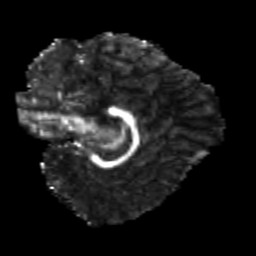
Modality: FA
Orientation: sagittal
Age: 19
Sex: female
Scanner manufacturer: siemens
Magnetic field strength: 3 T
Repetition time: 3.5 s
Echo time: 0.104 s